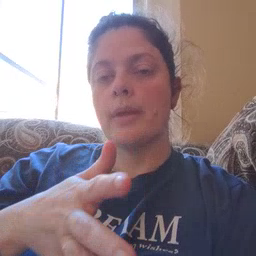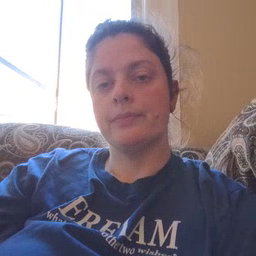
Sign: grandma